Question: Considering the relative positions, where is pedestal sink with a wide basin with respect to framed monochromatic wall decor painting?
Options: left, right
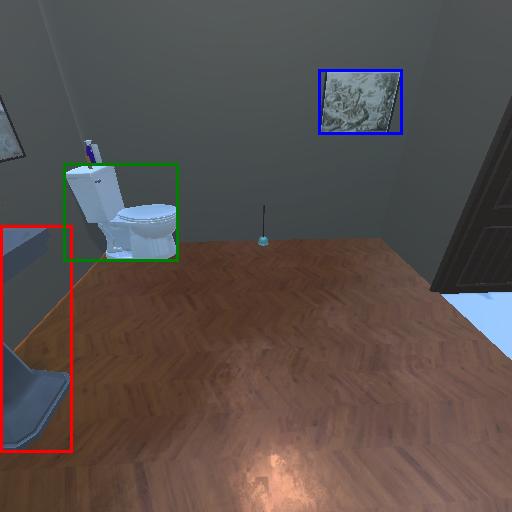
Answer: left